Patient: sex M, age 58
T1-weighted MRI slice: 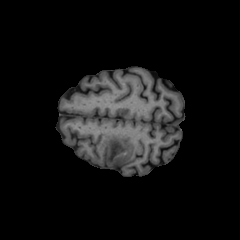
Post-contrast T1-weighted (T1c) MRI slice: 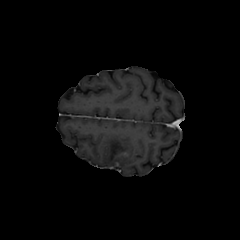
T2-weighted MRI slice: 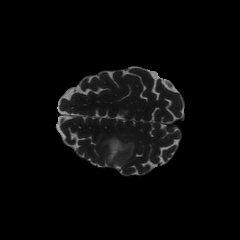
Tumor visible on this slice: yes
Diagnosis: Glioblastoma, IDH-wildtype
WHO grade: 4